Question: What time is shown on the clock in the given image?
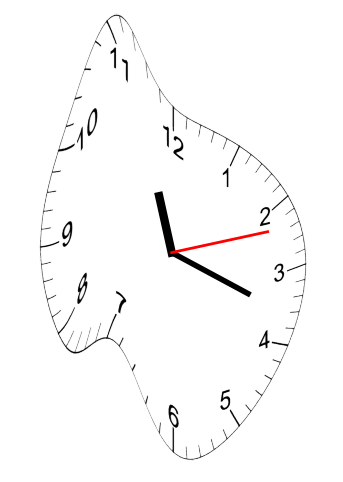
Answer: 11:18:12